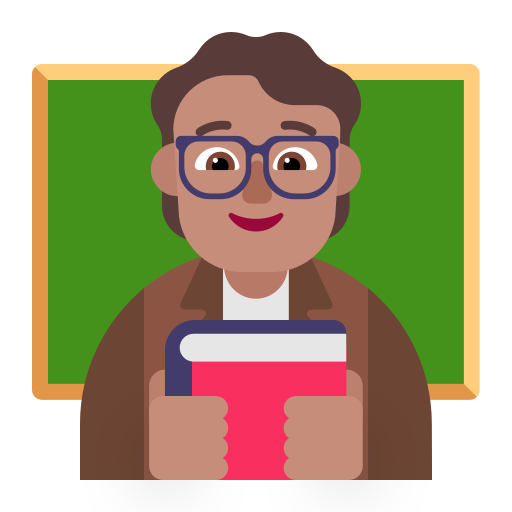
teacher flat